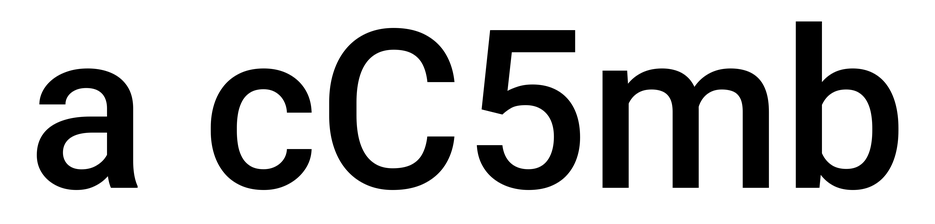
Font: Roboto_Medium